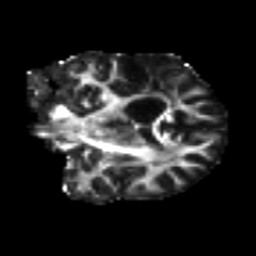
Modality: FA
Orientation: coronal
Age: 42
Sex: male
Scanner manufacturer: siemens
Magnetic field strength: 3 T
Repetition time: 4.5 s
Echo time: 0.103 s